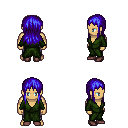
a pixel art fantasy rpg character, male body template, human, tanned skin, green robe, metal pants, blue unkempt hairstyle, maroon shoes, four views (front, back, left, right), 2x2 character sprite sheet, small pixel art, hard edges, no anti-aliasing